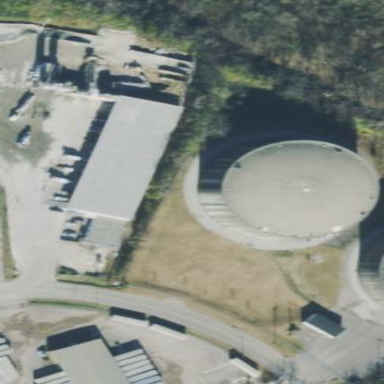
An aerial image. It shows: Building with storage tank.